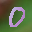
Label: 0